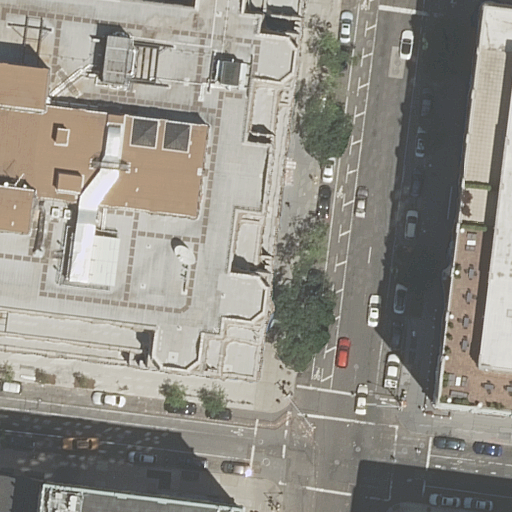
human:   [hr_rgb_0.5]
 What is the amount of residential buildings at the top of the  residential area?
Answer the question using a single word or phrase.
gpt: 4

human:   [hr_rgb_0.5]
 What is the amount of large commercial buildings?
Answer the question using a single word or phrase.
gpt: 0

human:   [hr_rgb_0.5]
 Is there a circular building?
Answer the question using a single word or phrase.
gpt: no

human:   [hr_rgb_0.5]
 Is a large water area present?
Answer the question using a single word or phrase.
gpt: no

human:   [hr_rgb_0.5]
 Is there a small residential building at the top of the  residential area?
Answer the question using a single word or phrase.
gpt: yes

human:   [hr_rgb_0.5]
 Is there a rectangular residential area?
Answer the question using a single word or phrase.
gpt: yes

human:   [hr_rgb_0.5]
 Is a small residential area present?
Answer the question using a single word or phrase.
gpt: no

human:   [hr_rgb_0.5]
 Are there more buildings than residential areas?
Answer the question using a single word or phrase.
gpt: yes

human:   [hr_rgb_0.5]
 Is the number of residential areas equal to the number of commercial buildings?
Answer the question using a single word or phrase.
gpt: no

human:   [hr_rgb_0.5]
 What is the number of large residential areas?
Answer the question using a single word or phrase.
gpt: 1

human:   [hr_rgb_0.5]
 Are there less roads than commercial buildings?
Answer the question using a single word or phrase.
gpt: no

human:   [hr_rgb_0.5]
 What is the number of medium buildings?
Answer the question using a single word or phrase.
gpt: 1

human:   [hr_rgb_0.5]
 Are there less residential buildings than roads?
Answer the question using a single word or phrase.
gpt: no

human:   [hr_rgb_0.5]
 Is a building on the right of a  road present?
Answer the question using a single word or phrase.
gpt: yes

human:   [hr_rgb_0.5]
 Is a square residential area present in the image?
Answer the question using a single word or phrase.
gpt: no

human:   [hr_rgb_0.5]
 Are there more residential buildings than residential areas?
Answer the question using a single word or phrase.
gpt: yes

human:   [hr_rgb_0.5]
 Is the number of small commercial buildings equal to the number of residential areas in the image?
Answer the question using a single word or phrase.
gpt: no

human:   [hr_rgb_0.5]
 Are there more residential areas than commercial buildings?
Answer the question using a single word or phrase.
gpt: yes

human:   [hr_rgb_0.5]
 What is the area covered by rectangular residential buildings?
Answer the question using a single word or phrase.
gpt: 962m2

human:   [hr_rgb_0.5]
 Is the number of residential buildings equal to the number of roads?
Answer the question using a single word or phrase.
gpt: no

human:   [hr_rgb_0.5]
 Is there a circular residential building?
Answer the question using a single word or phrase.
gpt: no

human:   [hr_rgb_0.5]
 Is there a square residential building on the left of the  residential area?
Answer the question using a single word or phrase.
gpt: no

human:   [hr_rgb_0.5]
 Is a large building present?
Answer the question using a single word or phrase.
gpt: yes

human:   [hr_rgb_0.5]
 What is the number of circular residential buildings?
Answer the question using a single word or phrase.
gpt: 0

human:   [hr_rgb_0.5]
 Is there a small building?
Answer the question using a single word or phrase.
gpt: yes

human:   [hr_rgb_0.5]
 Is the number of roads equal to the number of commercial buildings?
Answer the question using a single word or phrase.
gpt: no

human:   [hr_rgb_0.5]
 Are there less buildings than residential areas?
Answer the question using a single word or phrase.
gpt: no

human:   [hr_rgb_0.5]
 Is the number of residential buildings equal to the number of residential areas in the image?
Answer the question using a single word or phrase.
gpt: no

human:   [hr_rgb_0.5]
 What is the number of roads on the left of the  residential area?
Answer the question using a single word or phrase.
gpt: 0

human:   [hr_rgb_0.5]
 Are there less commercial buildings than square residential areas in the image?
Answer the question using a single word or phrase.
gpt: no

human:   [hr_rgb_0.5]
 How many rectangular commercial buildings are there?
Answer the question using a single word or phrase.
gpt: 0

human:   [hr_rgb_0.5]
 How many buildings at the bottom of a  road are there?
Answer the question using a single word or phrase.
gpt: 2

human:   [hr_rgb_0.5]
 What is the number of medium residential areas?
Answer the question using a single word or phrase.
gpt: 0

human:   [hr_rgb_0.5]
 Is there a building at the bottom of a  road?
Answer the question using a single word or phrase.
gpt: yes

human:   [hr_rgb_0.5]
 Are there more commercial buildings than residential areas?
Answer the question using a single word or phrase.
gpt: no

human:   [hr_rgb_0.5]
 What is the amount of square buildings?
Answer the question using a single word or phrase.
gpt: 0